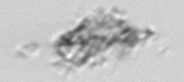
Label: detritus